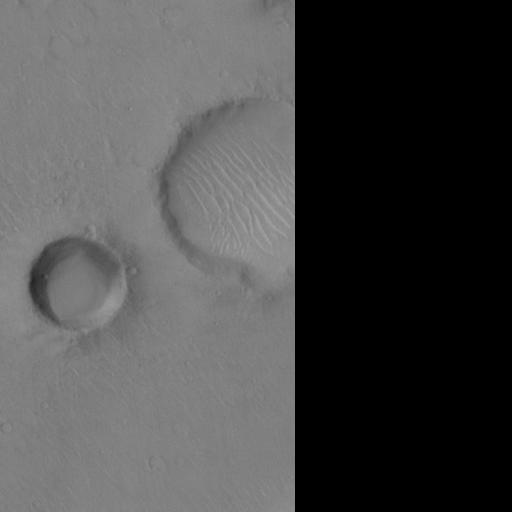
Classes present: Background, Cone